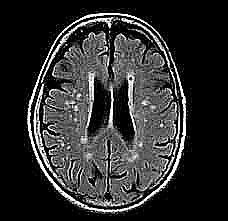
Label: notumor